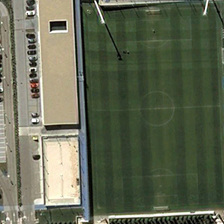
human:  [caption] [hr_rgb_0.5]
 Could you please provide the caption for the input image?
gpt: a football field is near a road and several cars .

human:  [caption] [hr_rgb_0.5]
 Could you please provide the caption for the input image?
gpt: a football field is near a road and several cars .

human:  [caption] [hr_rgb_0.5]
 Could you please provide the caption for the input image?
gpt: a football field is near a road and several cars .

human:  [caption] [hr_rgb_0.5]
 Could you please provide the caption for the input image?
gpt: a football field is near a road and several cars .

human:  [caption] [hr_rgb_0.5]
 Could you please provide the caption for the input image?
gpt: a football field is near a road and several cars .